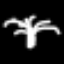
Label: palm tree